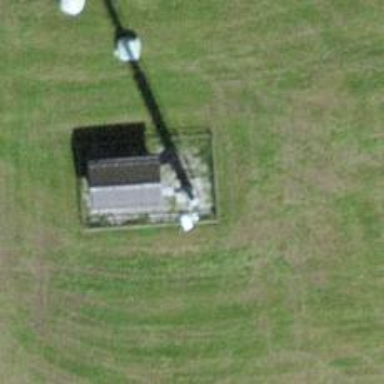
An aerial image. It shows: Antenna made by man.